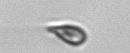
Label: Cryptophyta